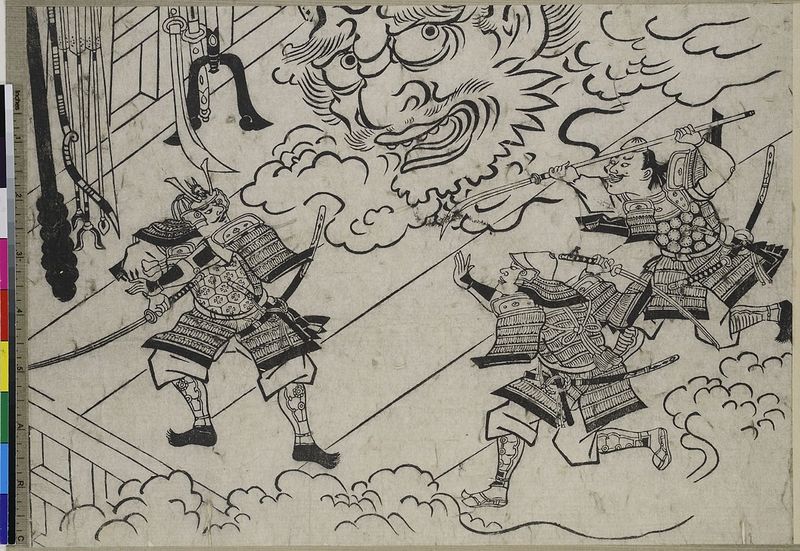
Titel: Shutendoji, Blatt 14
Künstler: Hishikawa Moronobu
Standort: Hamburg
Institution: Museum für Kunst und Gewerbe Hamburg
Schlagwörter: kampf, kopf, wolken, augen, gesicht, wind, bühne, holzschnitt, grafik, holzboden, tusche, druck, druckgraphik, druckgrafik, schwert, schwerter, waffen, soldat, asiatisch, dämon, mythologie, rüstung, gestalten, krieger, fabelwesen, zeit, ungeheuer, drache, monster, sagen, fabeltier, samurai, fabeltiere, zwitterwesen, monstrum, edo, vasall, reproduktionen, druckerzeugnisse, soldatenleben, märchen, oni, shuten